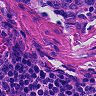
Metastatic tissue present: no